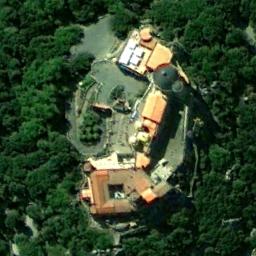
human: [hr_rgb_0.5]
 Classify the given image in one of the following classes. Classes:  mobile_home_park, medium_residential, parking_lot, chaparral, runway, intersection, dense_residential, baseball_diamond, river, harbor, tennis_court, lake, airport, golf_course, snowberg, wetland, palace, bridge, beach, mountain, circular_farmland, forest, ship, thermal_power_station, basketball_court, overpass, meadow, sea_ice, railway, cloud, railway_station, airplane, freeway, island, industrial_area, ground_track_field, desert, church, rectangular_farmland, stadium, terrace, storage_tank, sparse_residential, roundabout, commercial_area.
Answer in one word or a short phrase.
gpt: palace